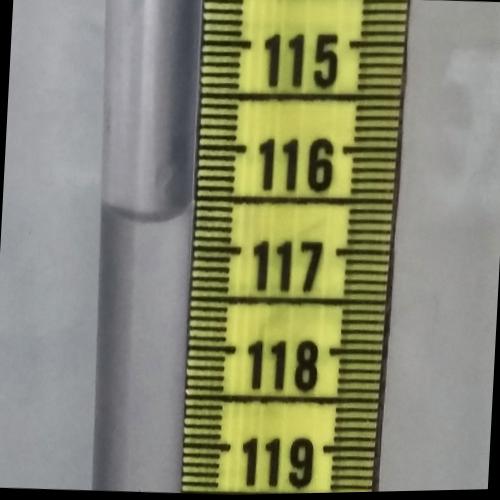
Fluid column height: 116.7 cm